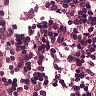
Metastatic tissue present: no